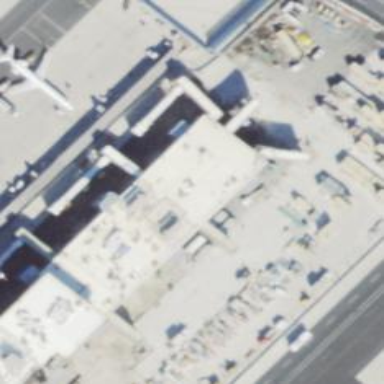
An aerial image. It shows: Airport gate.